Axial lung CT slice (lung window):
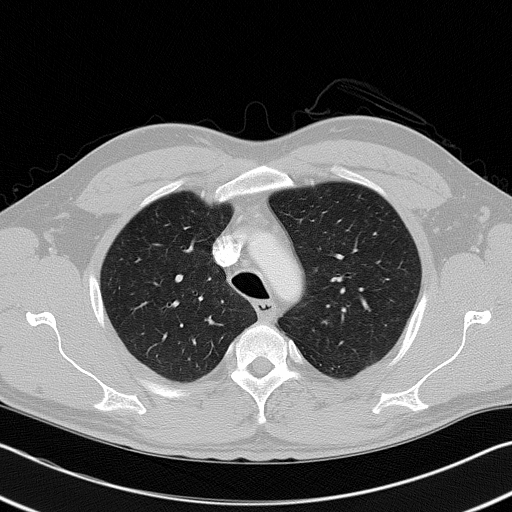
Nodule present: no